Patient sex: M
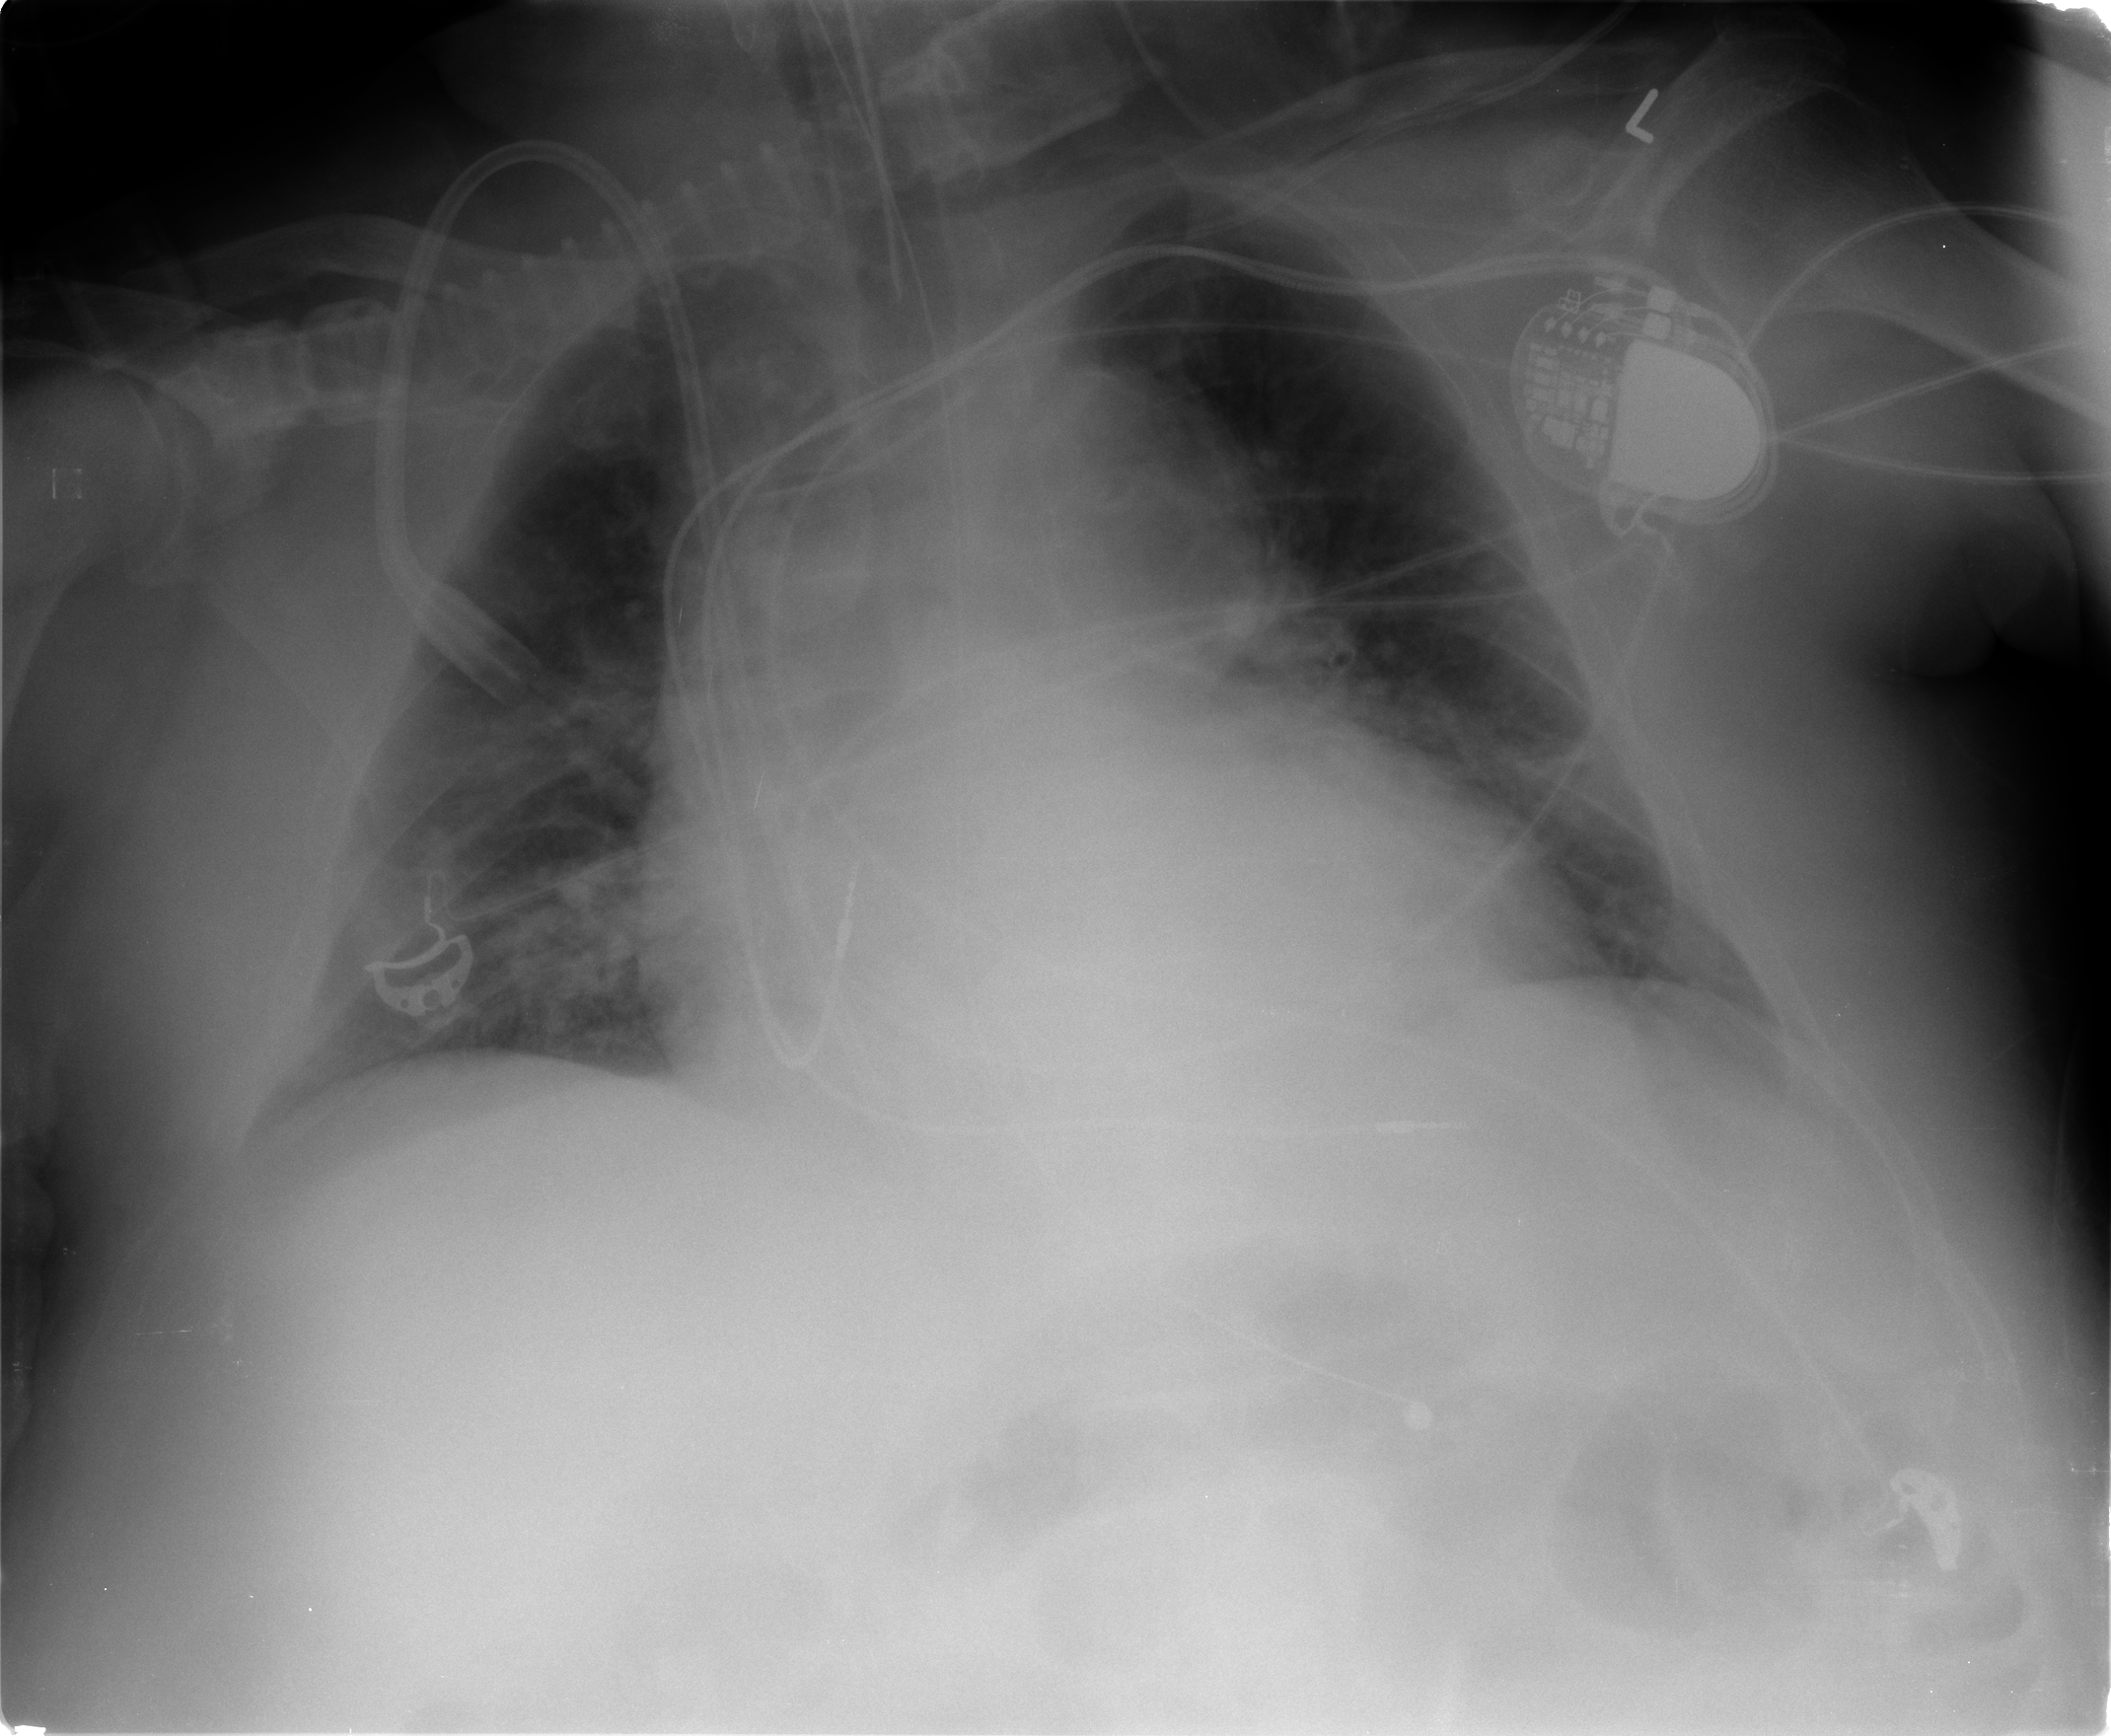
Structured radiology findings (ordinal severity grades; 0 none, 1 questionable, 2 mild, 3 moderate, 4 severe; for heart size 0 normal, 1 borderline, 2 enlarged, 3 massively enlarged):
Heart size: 2
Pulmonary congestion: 2
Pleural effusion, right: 0
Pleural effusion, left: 0
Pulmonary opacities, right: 2
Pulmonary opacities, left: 2
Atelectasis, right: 2
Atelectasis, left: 2